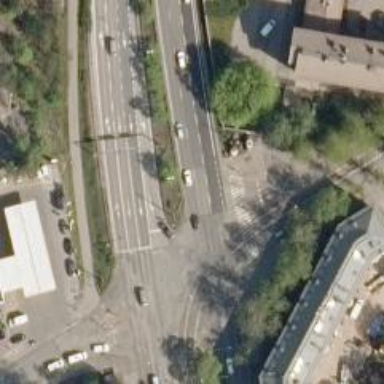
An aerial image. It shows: Tertiary road with asphalt surface and embedded tram rails.